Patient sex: M
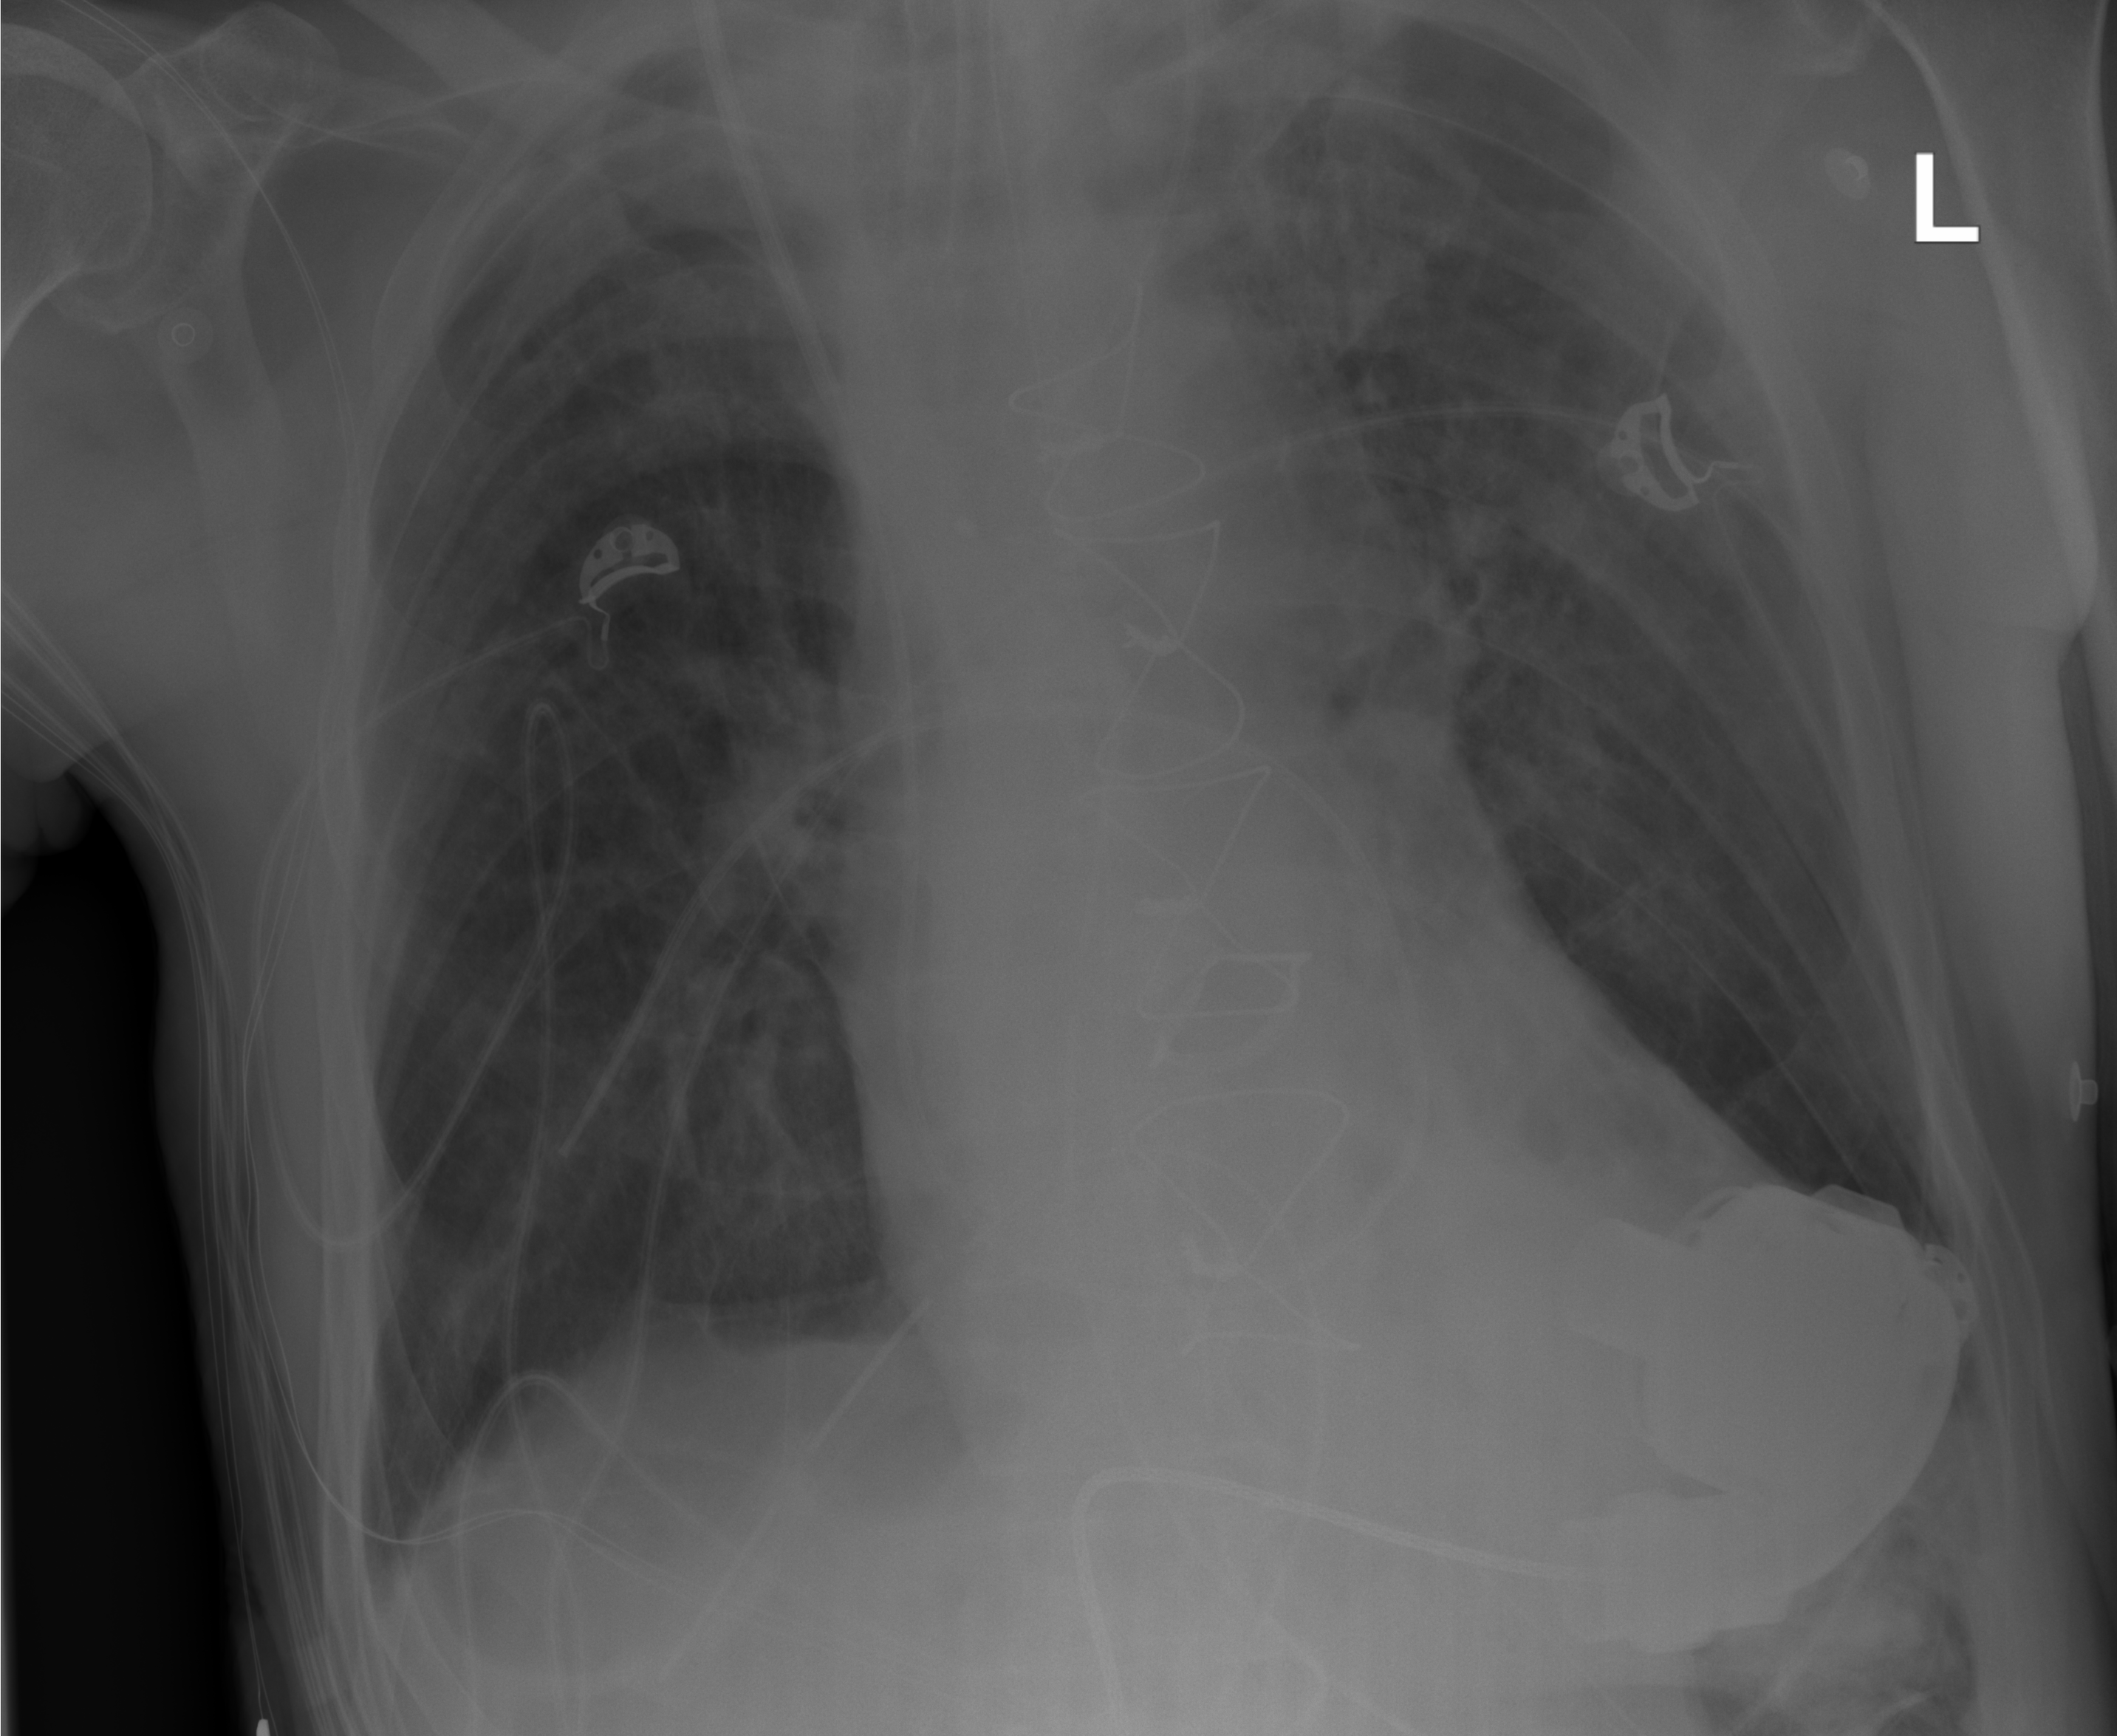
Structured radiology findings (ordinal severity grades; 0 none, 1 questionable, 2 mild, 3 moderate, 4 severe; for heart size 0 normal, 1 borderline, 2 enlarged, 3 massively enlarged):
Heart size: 0
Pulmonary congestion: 1
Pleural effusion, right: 1
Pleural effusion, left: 0
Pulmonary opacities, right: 2
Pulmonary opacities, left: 2
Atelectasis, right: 2
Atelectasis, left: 0